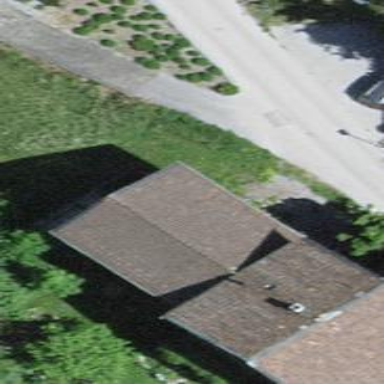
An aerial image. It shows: Simple and straightforward house.